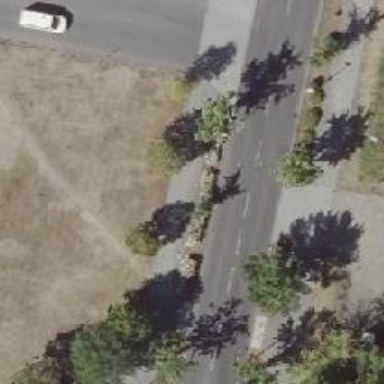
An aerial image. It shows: Avenue lined with broadleaved deciduous trees.